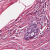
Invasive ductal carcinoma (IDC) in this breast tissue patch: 0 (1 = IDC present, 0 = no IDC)